Field crop: maize
Growth stage: 2
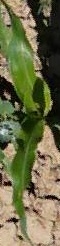
Species: maize